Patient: sex M, age 62
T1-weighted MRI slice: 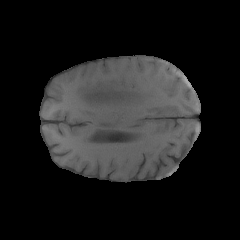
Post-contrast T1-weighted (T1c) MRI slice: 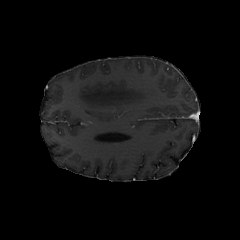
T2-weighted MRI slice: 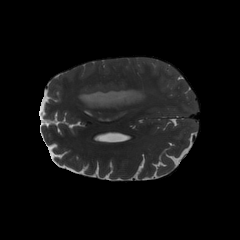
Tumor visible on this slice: yes
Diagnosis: Glioblastoma, IDH-wildtype
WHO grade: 4